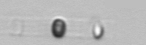
Label: Skeletonema